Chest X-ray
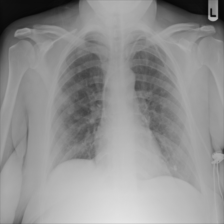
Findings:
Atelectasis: negative
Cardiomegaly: negative
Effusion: negative
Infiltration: negative
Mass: negative
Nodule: negative
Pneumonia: negative
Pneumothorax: negative
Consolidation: negative
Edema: negative
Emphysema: negative
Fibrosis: negative
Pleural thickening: negative
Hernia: negative